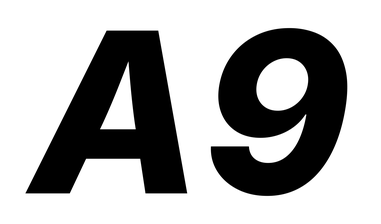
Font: Inter-Italic_ExtraBold_Italic